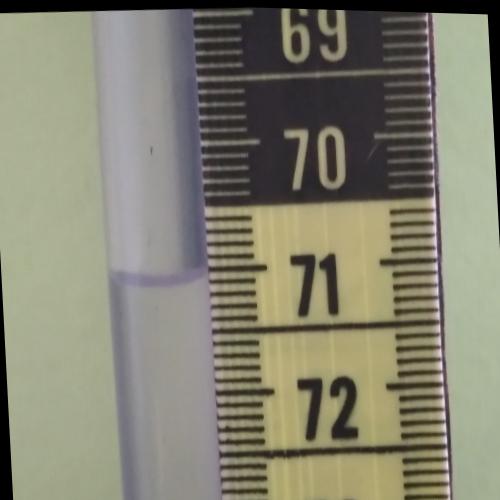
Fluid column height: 71.1 cm